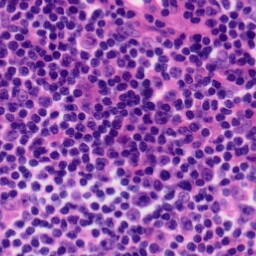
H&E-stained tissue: Tonsil